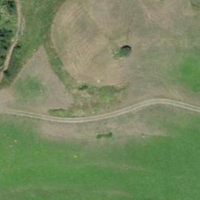
EUNIS habitat code: 24
Species observed at this site:
Oxytropis campestris
Saxifraga paniculata
Erysimum rhaeticum
Erebia alberganus
Stauroderus scalaris
Erebia aethiops
Sedum album
Salvia pratensis
Arcyptera fusca
Neottia ovata